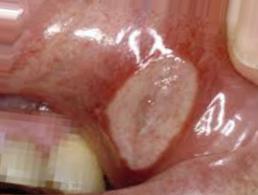
Condition: Mouth Ulcer